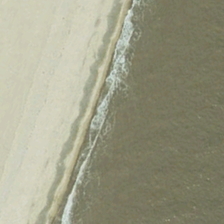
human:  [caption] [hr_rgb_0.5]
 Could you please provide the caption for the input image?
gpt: yellow beach is next to a piece of green ocean .

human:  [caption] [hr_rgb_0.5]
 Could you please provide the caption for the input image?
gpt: yellow beach is next to a piece of green ocean .

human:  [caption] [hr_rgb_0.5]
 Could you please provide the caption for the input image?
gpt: yellow beach is next to a piece of green ocean .

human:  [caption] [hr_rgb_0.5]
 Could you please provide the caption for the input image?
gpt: yellow beach is next to a piece of green ocean .

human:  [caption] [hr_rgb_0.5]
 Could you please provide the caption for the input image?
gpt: yellow beach is next to a piece of green ocean .